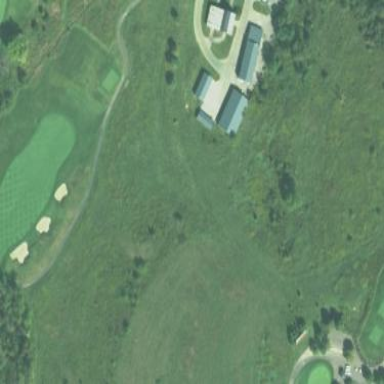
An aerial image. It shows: Golf rough area.